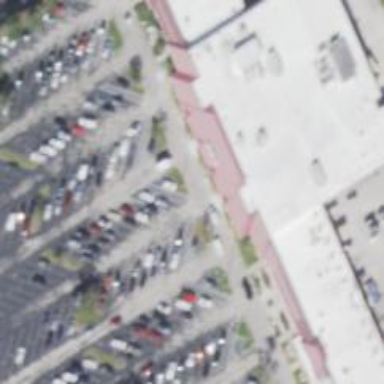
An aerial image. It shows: Parking space.